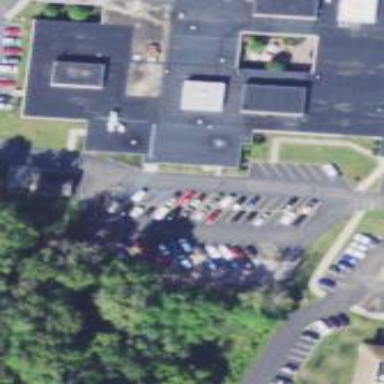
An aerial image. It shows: Parking area with surface.